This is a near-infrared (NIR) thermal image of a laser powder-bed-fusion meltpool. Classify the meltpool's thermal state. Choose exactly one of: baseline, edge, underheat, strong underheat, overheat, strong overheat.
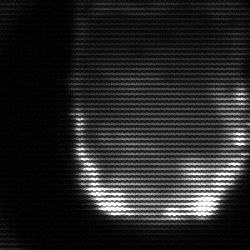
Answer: baseline